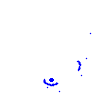
Particle: electron